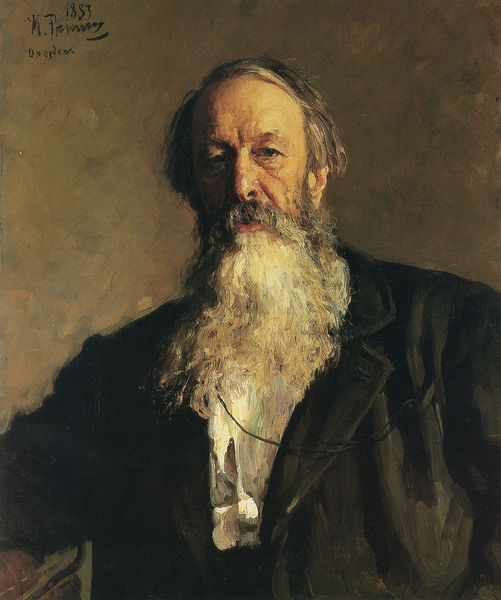
Titel: Porträt des Kunstkritikers W. W. Stassow
Künstler: Ilja Repin
Institution: Leningrad, Russisches Museum
Schlagwörter: gemälde, mann, weiß, grün, impressionismus, braun, grau, schwarz, malerei, alt, bart, hemd, jacke, augen, gesicht, porträt, öl, mantel, schnur, schrift, weiße, ibel, 1883, 1853, jackje